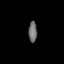
Tissue: lung
Cell type: Epithelial cells
Senescence score: 0.2283
Nuclear area (px): 175
Mean DAPI intensity: 107.017